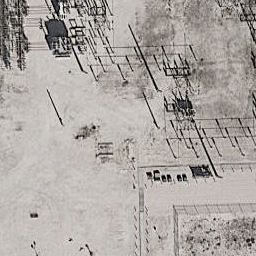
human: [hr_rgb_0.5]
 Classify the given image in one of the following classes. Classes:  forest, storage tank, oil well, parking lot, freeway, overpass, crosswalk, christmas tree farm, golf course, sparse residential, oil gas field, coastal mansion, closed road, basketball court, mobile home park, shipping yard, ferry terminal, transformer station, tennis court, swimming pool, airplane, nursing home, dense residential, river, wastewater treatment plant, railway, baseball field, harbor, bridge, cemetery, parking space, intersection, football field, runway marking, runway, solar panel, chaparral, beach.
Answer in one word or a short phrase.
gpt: transformer station